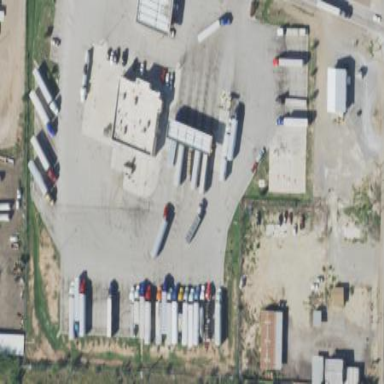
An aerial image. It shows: Gasoline fuel station.